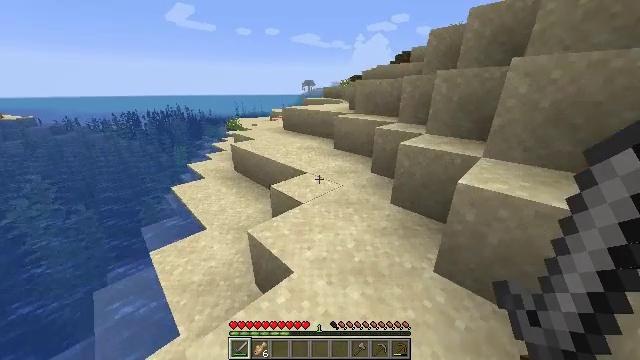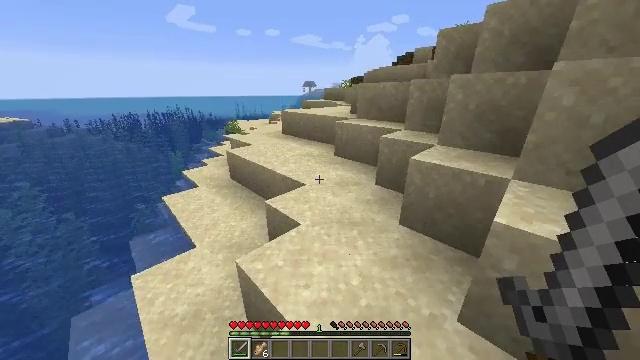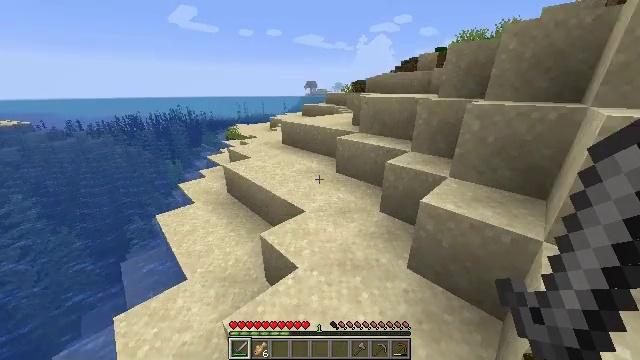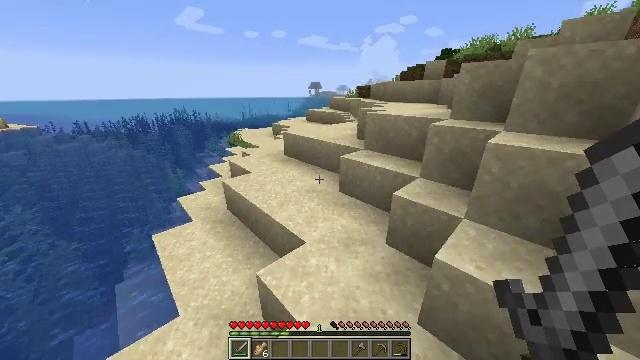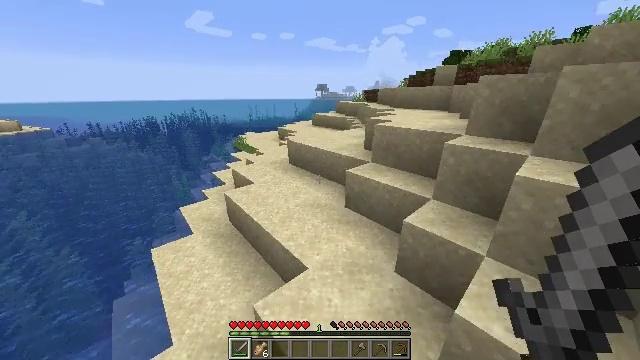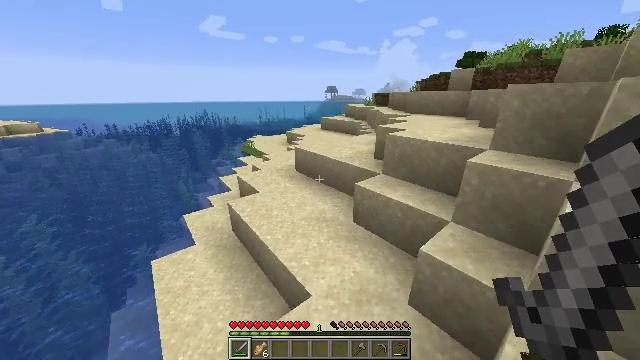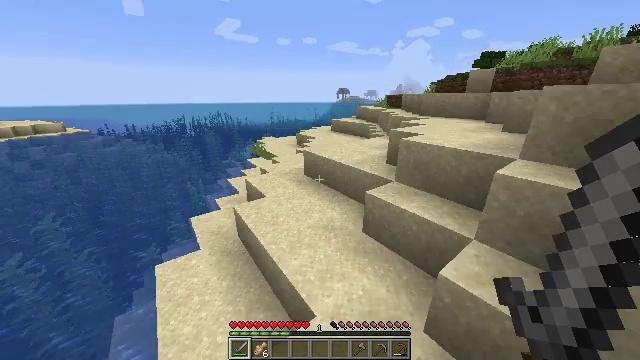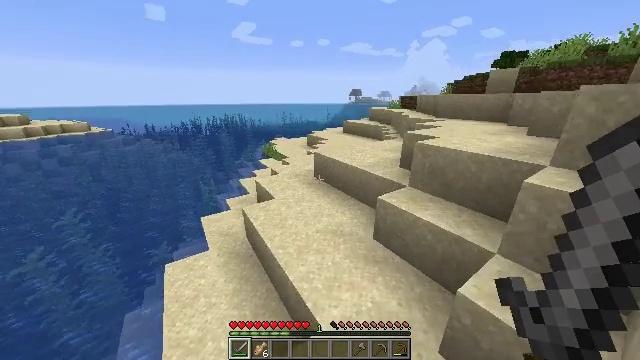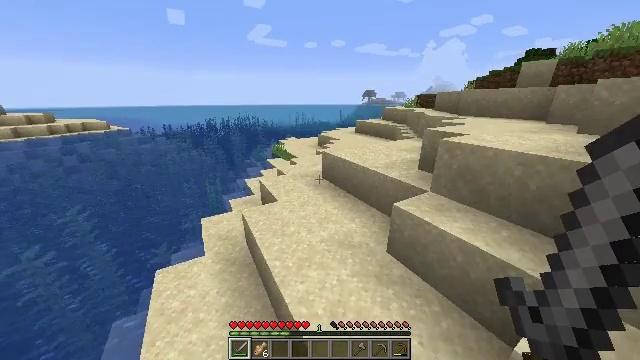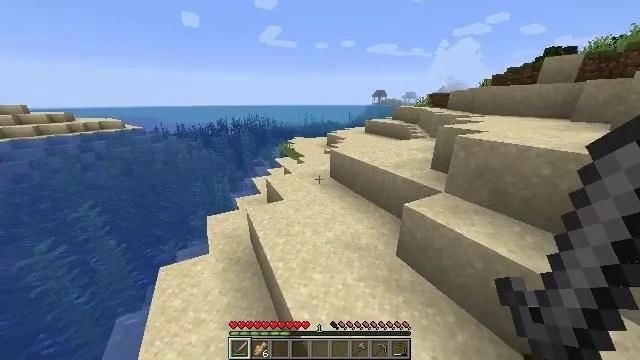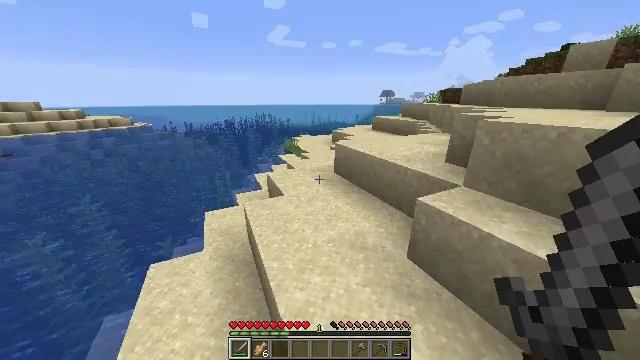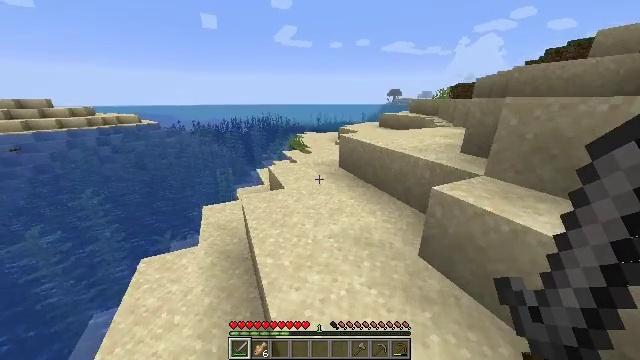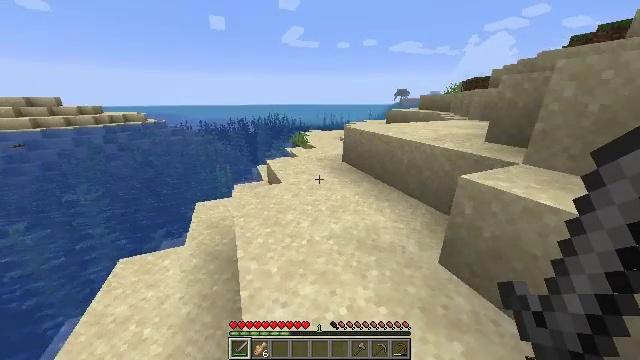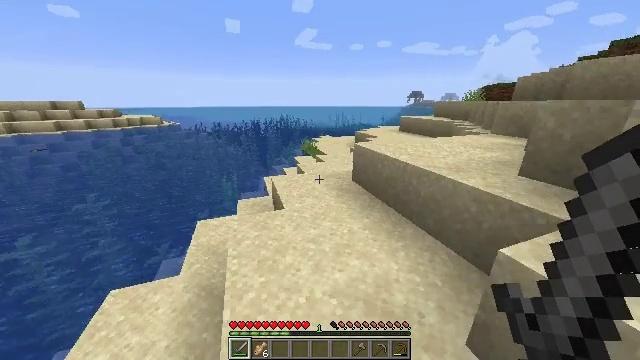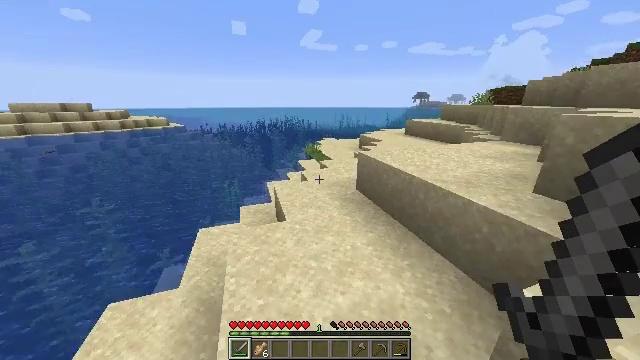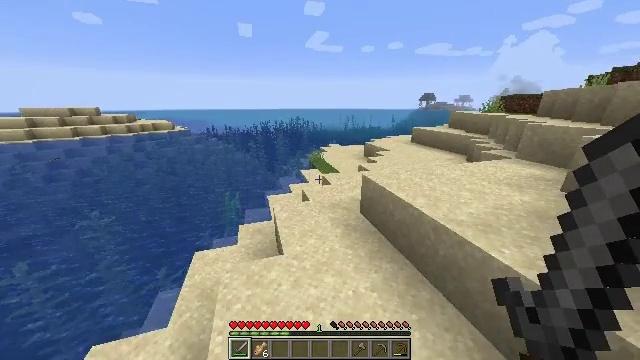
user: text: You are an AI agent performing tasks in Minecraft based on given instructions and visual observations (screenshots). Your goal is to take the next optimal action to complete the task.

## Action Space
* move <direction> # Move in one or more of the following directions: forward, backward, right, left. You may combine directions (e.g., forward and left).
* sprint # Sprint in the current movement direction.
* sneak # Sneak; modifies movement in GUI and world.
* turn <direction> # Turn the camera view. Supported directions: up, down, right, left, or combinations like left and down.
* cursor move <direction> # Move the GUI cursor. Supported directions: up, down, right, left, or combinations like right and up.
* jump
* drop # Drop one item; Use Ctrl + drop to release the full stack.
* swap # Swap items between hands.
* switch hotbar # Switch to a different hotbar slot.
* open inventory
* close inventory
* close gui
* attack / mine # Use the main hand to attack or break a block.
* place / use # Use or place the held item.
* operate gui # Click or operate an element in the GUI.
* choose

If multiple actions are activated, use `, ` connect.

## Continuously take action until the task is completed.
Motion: motion action
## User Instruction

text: Hunt fish.
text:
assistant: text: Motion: move forward, jump
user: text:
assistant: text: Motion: move forward, jump
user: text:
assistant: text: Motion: move forward, turn left, jump
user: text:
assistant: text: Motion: move forward, turn left, jump
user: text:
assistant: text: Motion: move forward, turn left, jump
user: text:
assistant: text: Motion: move forward, turn left, jump
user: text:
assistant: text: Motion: move forward, turn left, jump
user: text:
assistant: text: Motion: move forward, turn left, jump
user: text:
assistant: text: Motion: move forward, turn left, jump
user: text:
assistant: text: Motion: move forward, turn left, jump
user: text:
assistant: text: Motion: move forward, turn left, jump
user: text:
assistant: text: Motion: move forward, turn left, jump
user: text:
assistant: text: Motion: move forward, turn left, jump
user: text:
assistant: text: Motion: move forward, turn left, jump
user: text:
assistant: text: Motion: move forward, turn left, jump
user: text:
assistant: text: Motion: move forward, jump
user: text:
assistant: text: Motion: move forward, jump
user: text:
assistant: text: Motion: move forward, jump
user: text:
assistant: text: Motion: move forward, jump
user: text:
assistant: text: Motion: move forward, jump
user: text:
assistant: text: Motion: move forward, jump
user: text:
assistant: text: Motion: move forward, jump
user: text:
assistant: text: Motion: move forward, jump
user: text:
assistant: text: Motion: move forward, jump
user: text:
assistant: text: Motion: move forward, jump
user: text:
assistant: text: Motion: move forward, jump
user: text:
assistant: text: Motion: move forward, turn left
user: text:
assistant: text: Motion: move forward, turn left
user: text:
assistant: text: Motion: move forward, turn left
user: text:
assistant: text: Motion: move forward, turn left